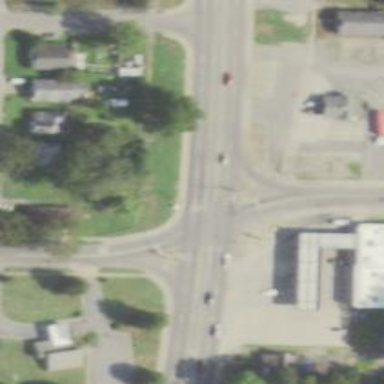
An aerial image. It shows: Marked road crossing.